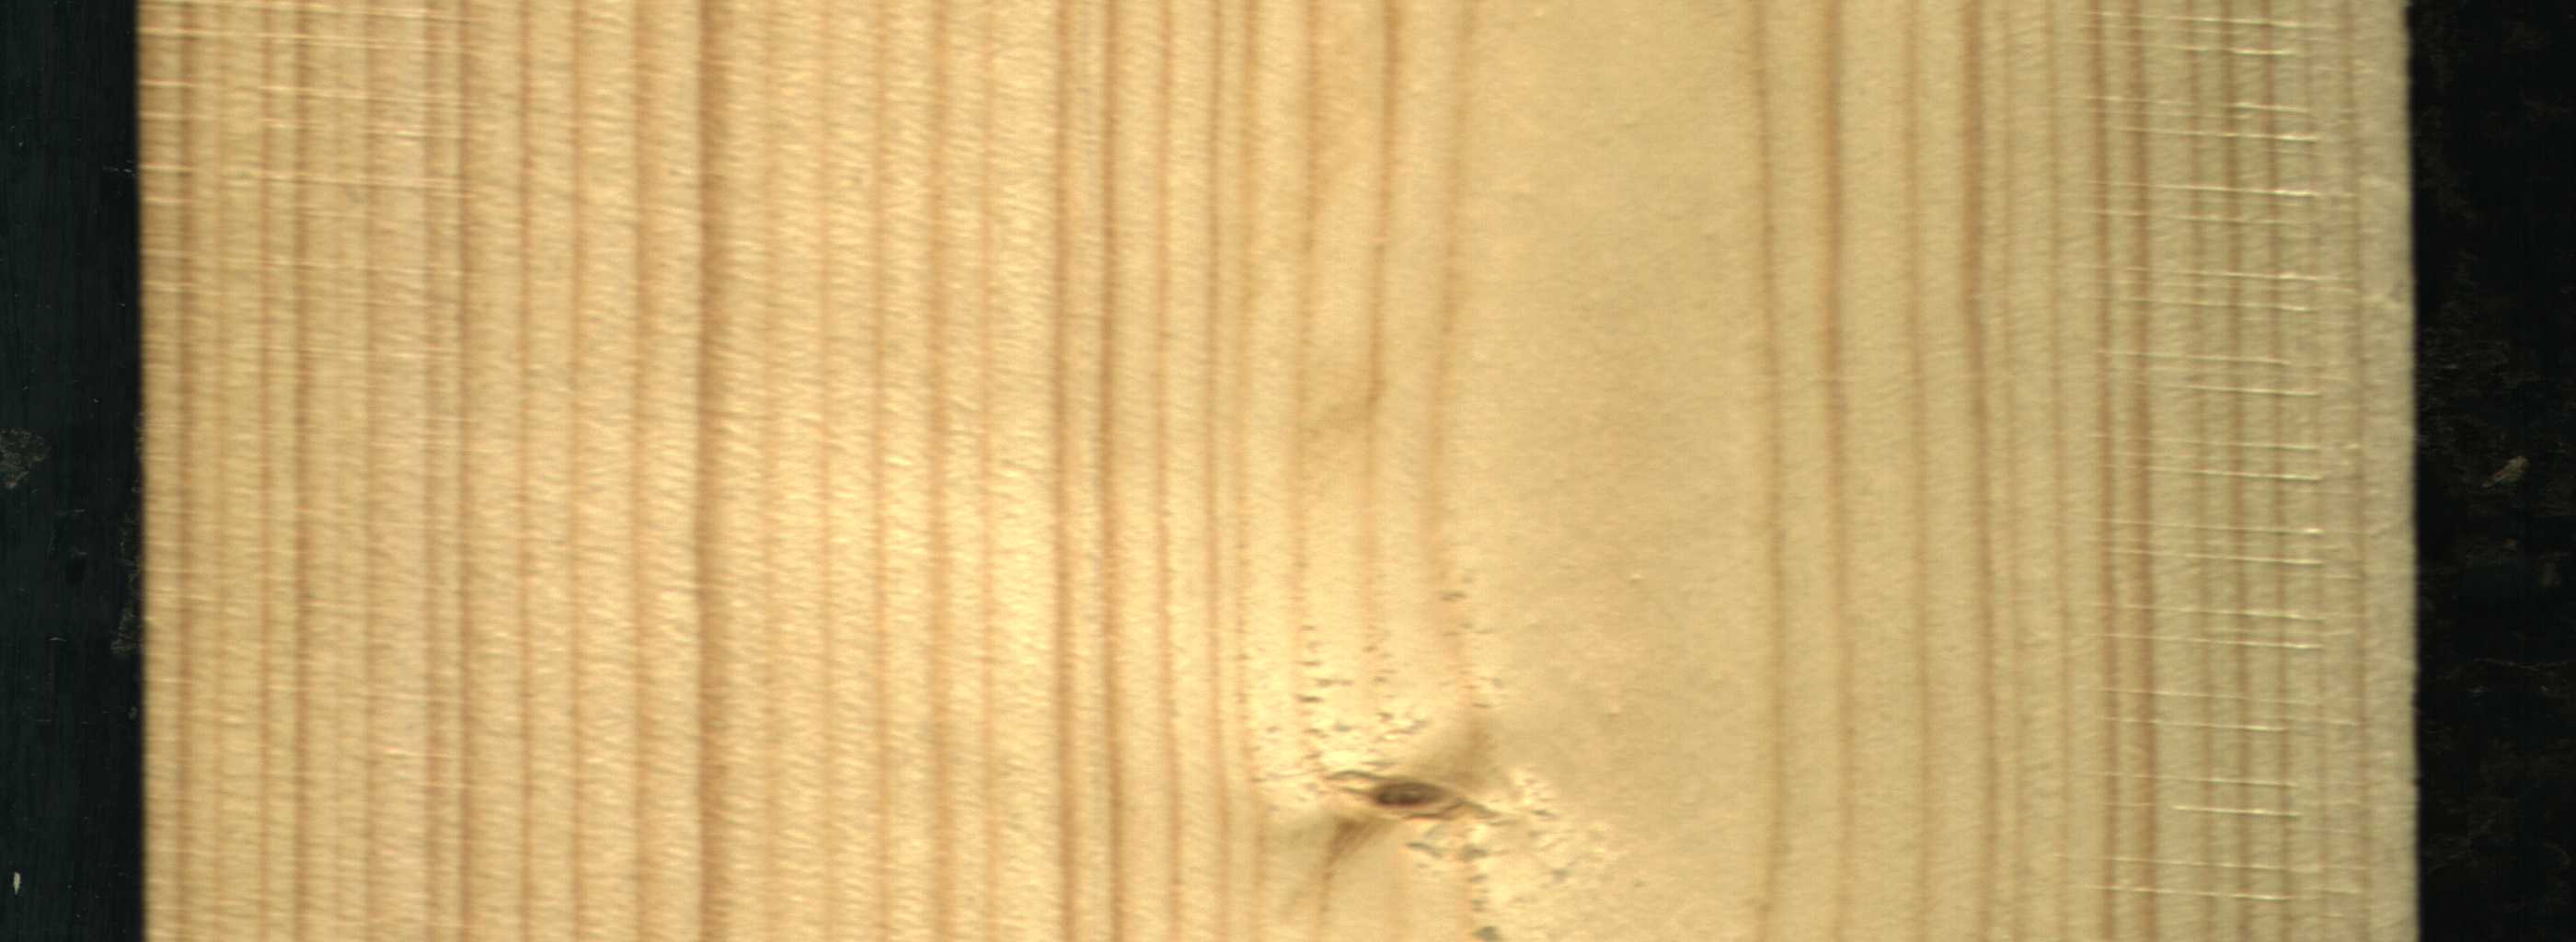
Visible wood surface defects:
Live_Knot